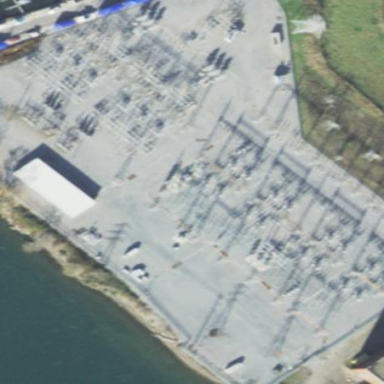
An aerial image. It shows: Transmission level substation.